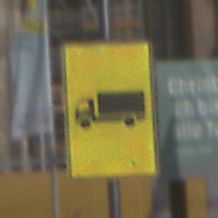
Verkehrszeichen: KFZZulaessigeGesamtmasse3Komma5TOhnePfeilsymbol
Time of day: MorningAfternoon
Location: Outdoor (Urban)
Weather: Clear
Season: NotSpecified
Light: Natural